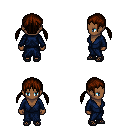
a pixel art fantasy rpg character, female body template, human, dark skin, blue robe, gold greaves, brown twin-tailed hairstyle, ghillies, four views (front, back, left, right), 2x2 character sprite sheet, small pixel art, hard edges, no anti-aliasing